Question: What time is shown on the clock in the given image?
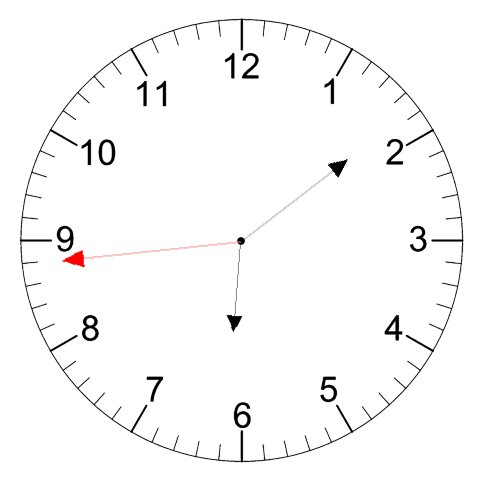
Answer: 06:08:44